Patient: sex M, age 46
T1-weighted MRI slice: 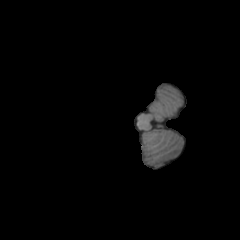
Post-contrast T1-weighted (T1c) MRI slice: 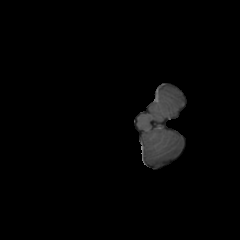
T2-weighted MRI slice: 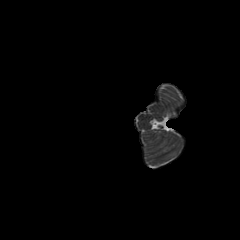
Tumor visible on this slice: no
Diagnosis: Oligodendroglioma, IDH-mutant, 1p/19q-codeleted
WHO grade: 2